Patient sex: M
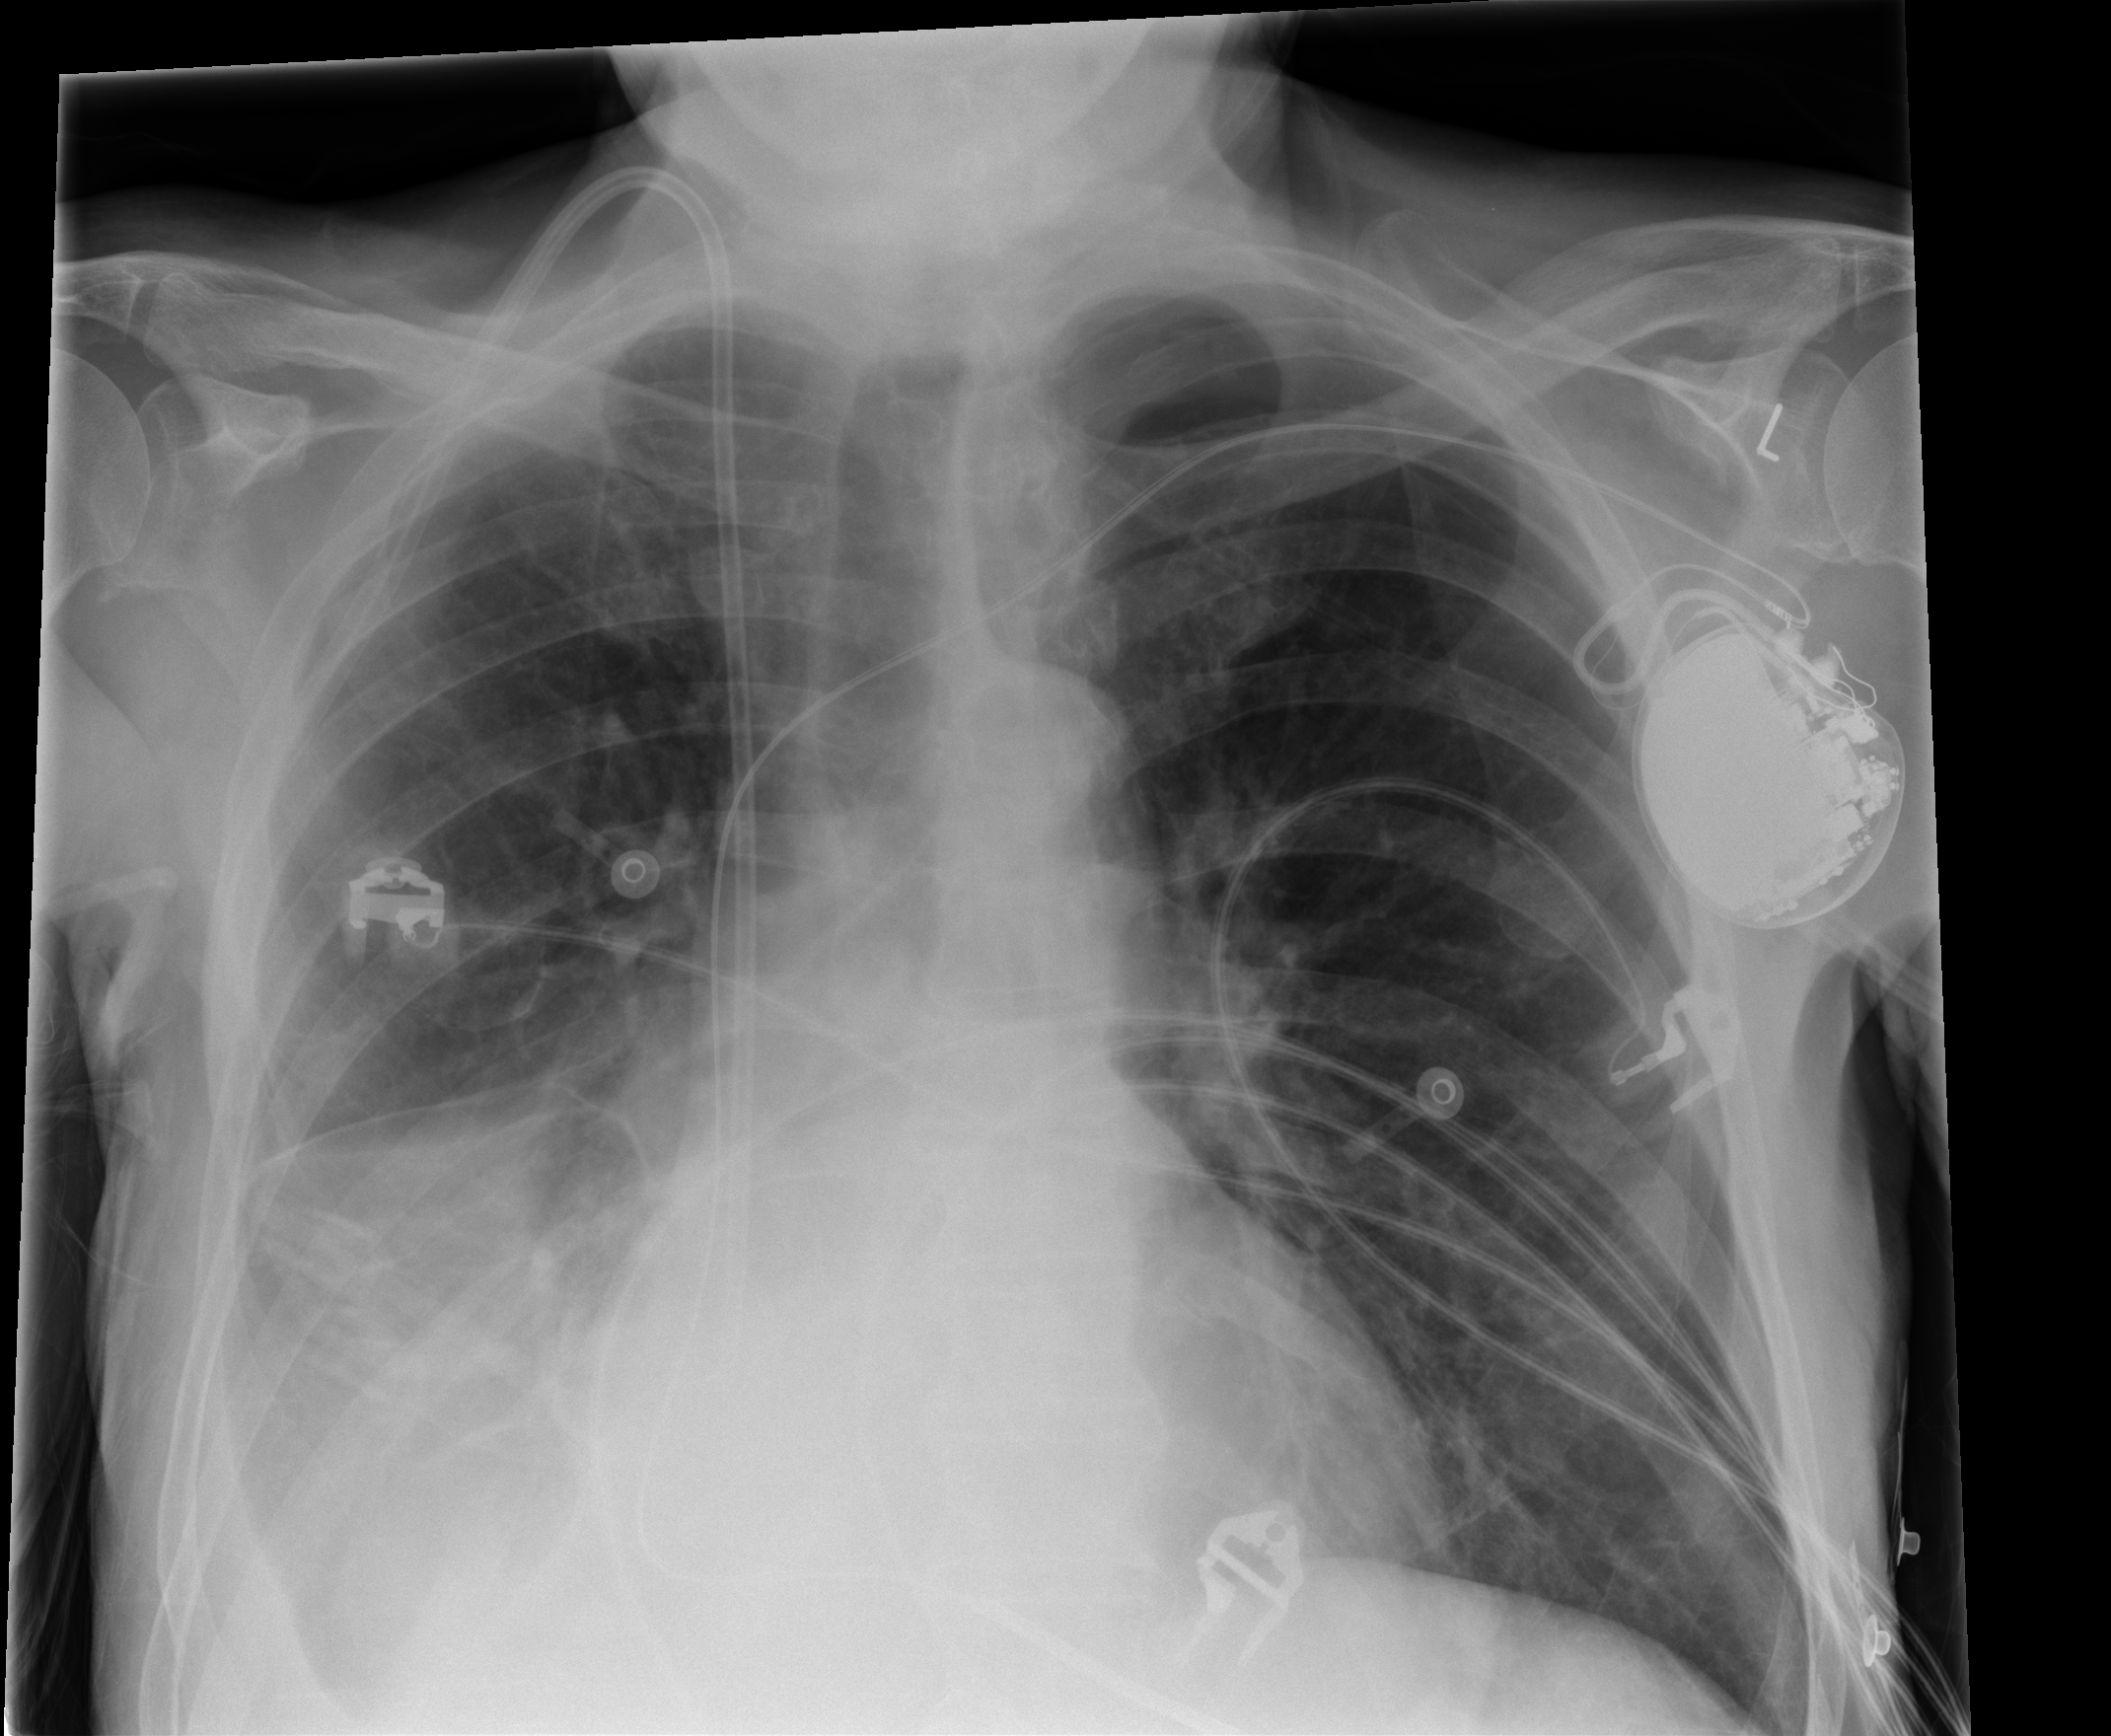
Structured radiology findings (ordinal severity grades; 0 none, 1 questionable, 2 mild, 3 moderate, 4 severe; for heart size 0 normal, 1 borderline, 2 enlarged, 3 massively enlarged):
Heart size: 0
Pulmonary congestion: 0
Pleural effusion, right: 2
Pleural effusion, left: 0
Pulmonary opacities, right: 1
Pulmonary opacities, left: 0
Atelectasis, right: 3
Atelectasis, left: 0